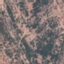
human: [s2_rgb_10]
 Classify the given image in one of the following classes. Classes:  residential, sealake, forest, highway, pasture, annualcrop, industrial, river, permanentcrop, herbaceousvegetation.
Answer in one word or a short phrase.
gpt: PermanentCrop